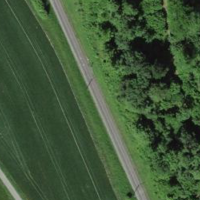
EUNIS habitat code: 52
Species observed at this site:
Tetrix subulata